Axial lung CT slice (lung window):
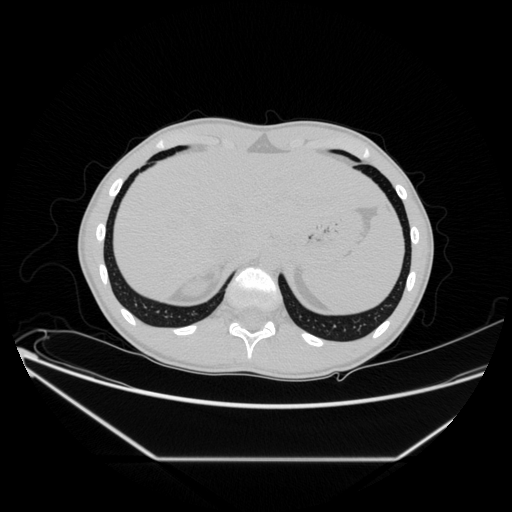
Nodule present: no